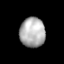
Tissue: lung
Cell type: T cells
Senescence score: 0.5995
Nuclear area (px): 736
Mean DAPI intensity: 175.607